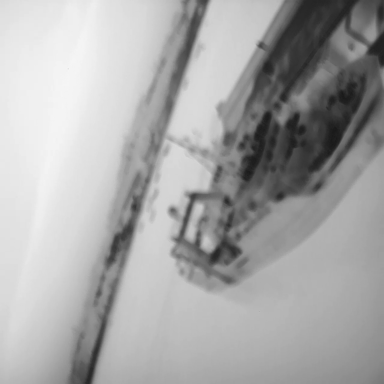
There are two objects shown in the infrared image, including a container_ship, and a canoe.